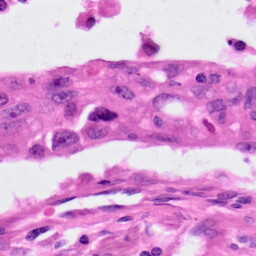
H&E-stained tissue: Lung